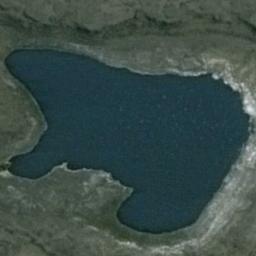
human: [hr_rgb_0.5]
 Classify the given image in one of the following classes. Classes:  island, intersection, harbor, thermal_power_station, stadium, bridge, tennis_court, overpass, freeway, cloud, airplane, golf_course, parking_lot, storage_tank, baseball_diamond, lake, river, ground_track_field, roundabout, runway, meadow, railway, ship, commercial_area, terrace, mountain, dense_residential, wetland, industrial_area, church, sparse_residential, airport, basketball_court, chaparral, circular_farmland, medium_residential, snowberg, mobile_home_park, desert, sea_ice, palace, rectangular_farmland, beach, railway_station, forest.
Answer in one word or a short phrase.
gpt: lake